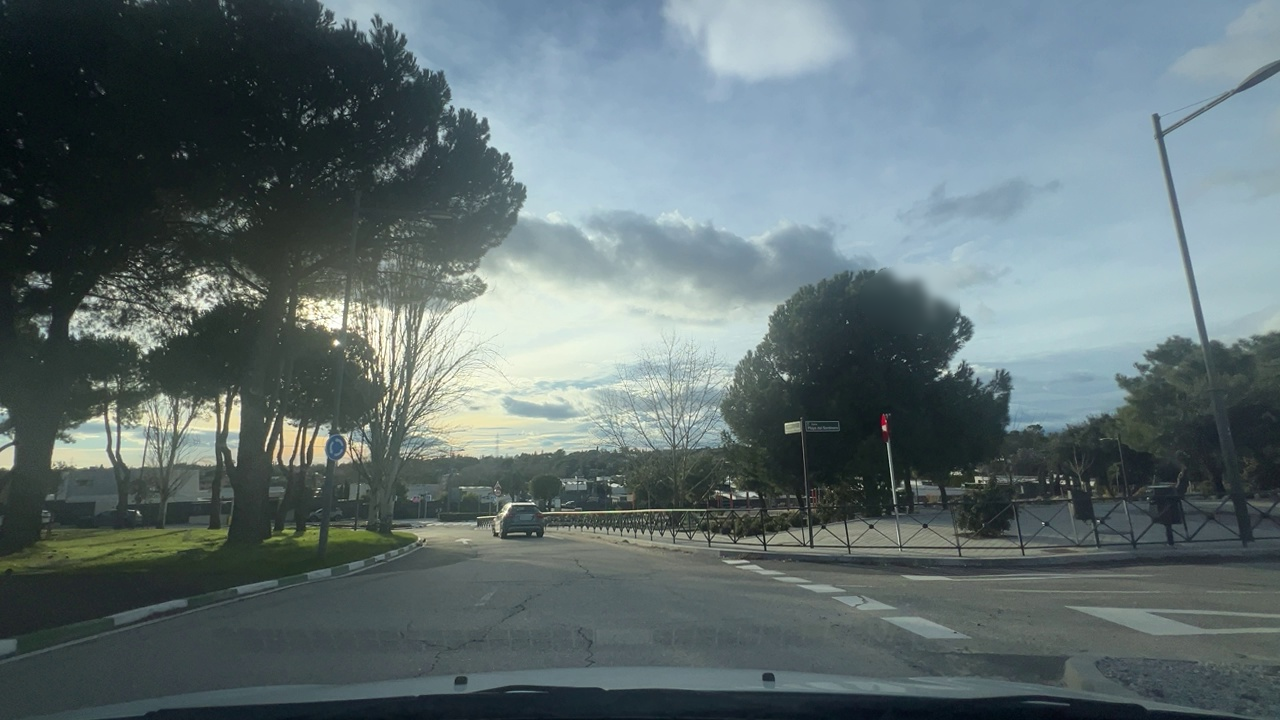
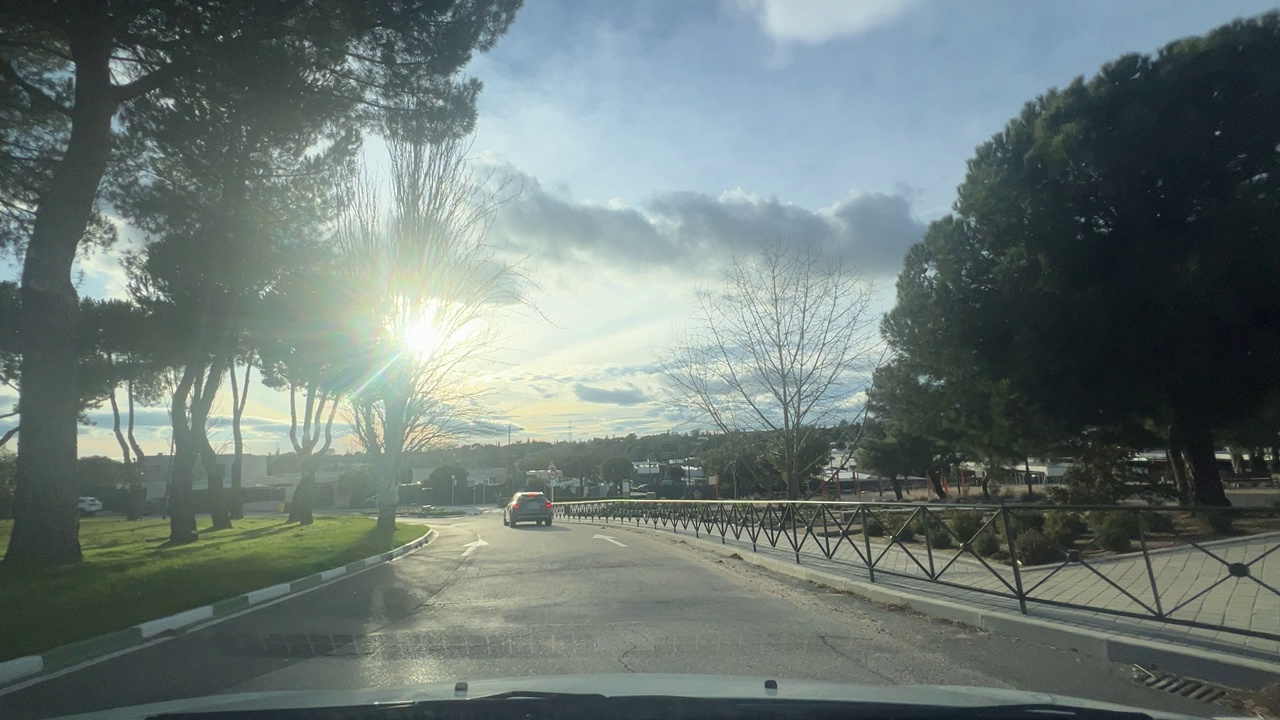
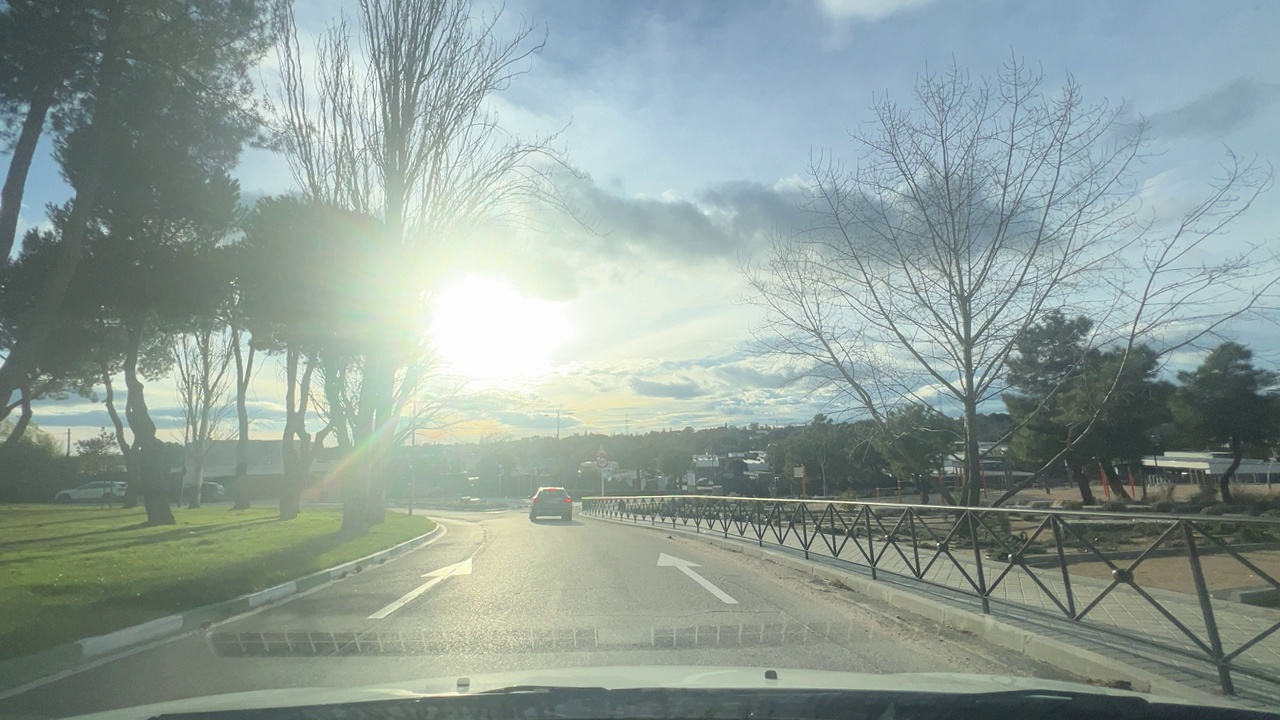
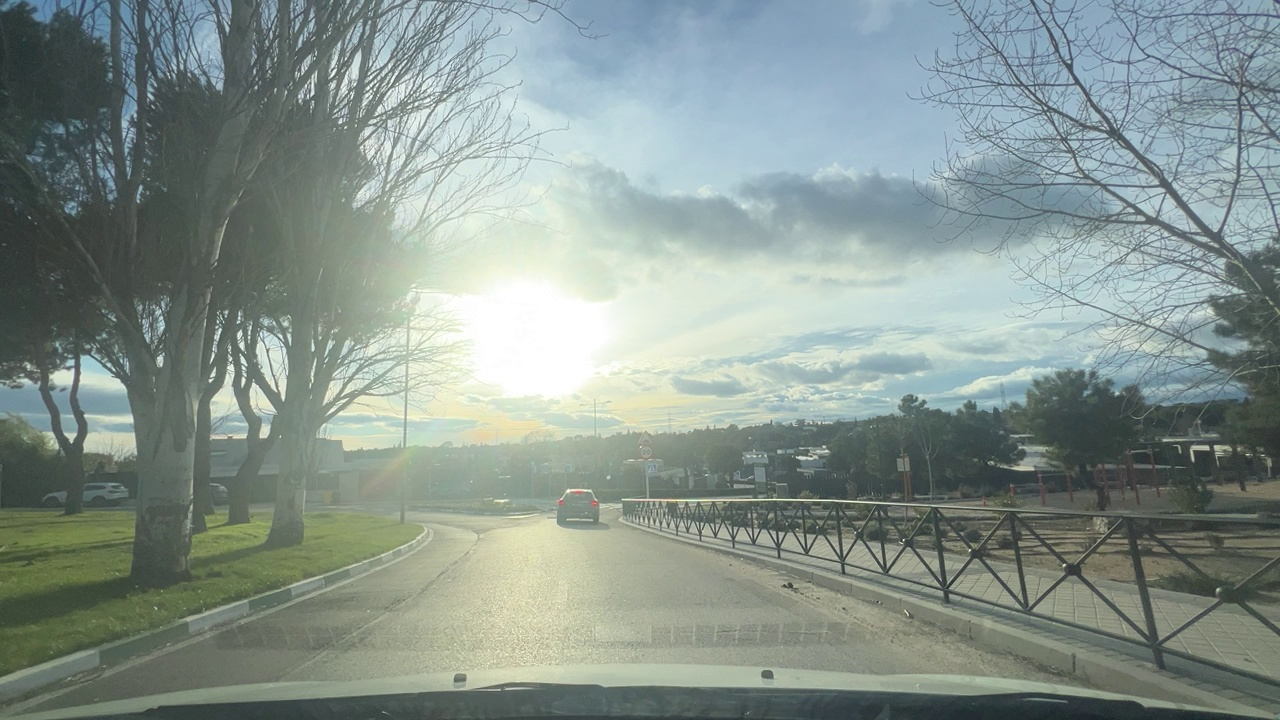
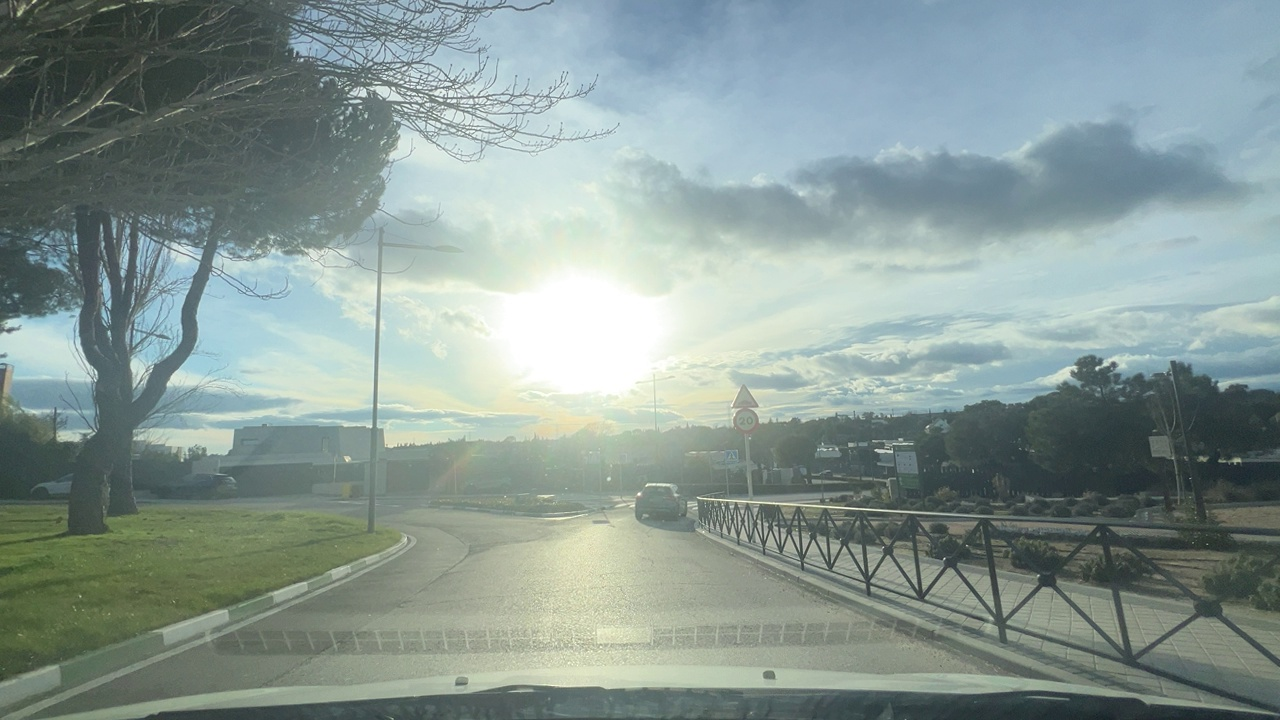
Situation: Roundabout
Question: Is the ego vehicle currently inside a roundabout?
Answer: Yes
Reasoning: The ego vehicle is traveling within a circular roadway surrounding a central island.

Situation: Roundabout
Question: Is a roundabout visible ahead in the ego direction?
Answer: Yes
Reasoning: A circular intersection sign and central island are visible ahead.

Situation: Roundabout
Question: Is the ego vehicle stationary while another vehicle crosses its path within the roundabout?
Answer: No
Reasoning: The ego vehicle is currently travelling at speed inside the roundabout